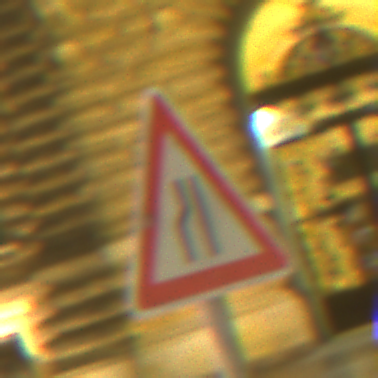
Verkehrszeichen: EinseitigVerengteFahrbahnLinks
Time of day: Night
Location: Outdoor (Urban)
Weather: Overcast
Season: NotSpecified
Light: Artificial